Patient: sex F, age 48
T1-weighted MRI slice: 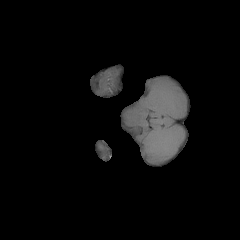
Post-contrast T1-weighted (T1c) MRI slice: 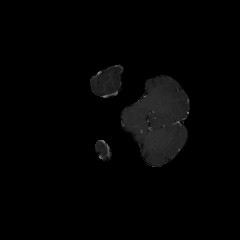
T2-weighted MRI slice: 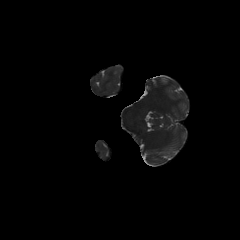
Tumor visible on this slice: no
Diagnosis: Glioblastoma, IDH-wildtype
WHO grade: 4